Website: macys
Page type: cart
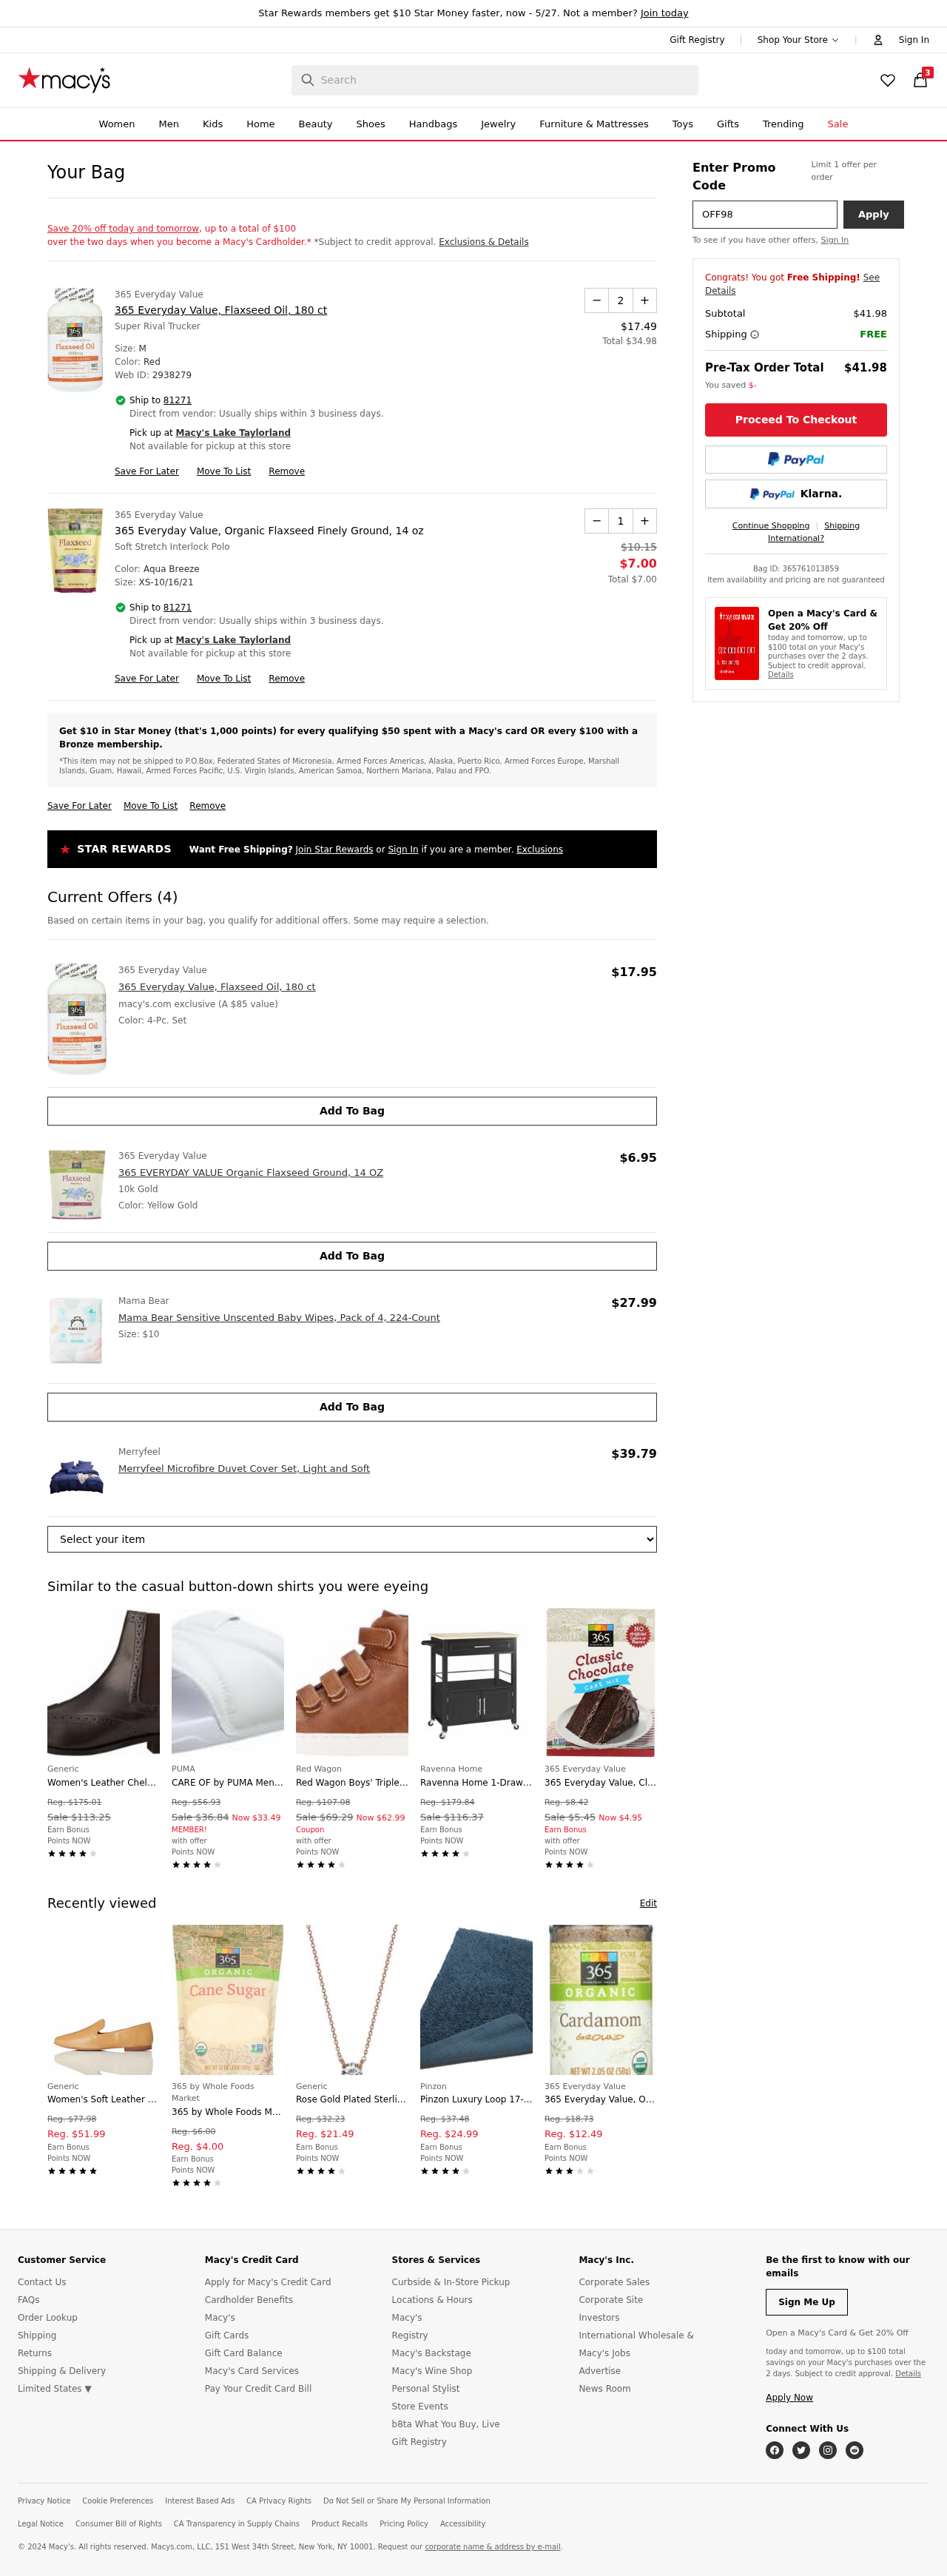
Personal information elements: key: PII_CITY
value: Lake Taylorland
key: PII_POSTCODE
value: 81271
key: PII_PROMO_CODE
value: OFF98
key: PII_POSTCODE_FULL
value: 81271
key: PII_POSTCODE_NUMERIC
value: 81271
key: PII_CITY2
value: Lake Taylorland
Product elements: key: PRODUCT1_BRAND
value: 365 Everyday Value
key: PRODUCT1_NAME
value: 365 Everyday Value, Flaxseed Oil, 180 ct
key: PRODUCT1_PRICE
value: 17.49
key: PRODUCT1_QUANTITY
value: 2
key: PRODUCT2_BRAND
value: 365 Everyday Value
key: PRODUCT2_NAME
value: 365 Everyday Value, Organic Flaxseed Finely Ground, 14 oz
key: PRODUCT2_PRICE
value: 7
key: PRODUCT2_QUANTITY
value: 1
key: PRODUCT3_BRAND
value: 365 Everyday Value
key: PRODUCT3_NAME
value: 365 Everyday Value, Flaxseed Oil, 180 ct
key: PRODUCT3_PRICE
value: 17.95
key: PRODUCT4_BRAND
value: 365 Everyday Value
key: PRODUCT4_NAME
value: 365 EVERYDAY VALUE Organic Flaxseed Ground, 14 OZ
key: PRODUCT4_PRICE
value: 6.95
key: PRODUCT5_BRAND
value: Mama Bear
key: PRODUCT5_NAME
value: Mama Bear Sensitive Unscented Baby Wipes, Pack of 4, 224-Count
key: PRODUCT5_PRICE
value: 27.99
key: PRODUCT6_BRAND
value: Merryfeel
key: PRODUCT6_NAME
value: Merryfeel Microfibre Duvet Cover Set, Light and Soft
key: PRODUCT6_PRICE
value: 39.79
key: PRODUCT1_TOTAL
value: Total $34.98
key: PRODUCT2_ORIGINAL_PRICE
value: $10.15
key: PRODUCT2_TOTAL
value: Total $7.00
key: PRODUCT7_BRAND
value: Generic
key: PRODUCT7_NAME
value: Women's Leather Chelsea Boots
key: PRODUCT7_ORIGINAL_PRICE
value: Reg. $175.01
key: PRODUCT7_SALE_PRICE
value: Sale $113.25
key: PRODUCT8_BRAND
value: PUMA
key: PRODUCT8_NAME
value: CARE OF by PUMA Men's Slide Sandal
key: PRODUCT8_ORIGINAL_PRICE
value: Reg. $56.93
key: PRODUCT8_SALE_PRICE
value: Sale $36.84
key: PRODUCT8_PRICE
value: Now $33.49
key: PRODUCT9_BRAND
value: Red Wagon
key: PRODUCT9_NAME
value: Red Wagon Boys' Triple Strap Chukka Hi-Top Trainers, Brown Tan, 1 us Little Kid
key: PRODUCT9_ORIGINAL_PRICE
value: Reg. $107.08
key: PRODUCT9_SALE_PRICE
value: Sale $69.29
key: PRODUCT9_PRICE
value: Now $62.99
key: PRODUCT10_BRAND
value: Ravenna Home
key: PRODUCT10_NAME
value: Ravenna Home 1-Drawer Kitchen Cart, 36.5"H, Black with Wood Top
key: PRODUCT10_ORIGINAL_PRICE
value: Reg. $179.84
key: PRODUCT10_SALE_PRICE
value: Sale $116.37
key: PRODUCT11_BRAND
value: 365 Everyday Value
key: PRODUCT11_NAME
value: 365 Everyday Value, Classic Chocolate Cake Mix, 15 oz
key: PRODUCT11_ORIGINAL_PRICE
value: Reg. $8.42
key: PRODUCT11_SALE_PRICE
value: Sale $5.45
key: PRODUCT11_PRICE
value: Now $4.95
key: PRODUCT12_BRAND
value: Generic
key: PRODUCT12_NAME
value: Women's Soft Leather Slipper Loafer, Braun (Pale Tan), US 5.5
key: PRODUCT12_ORIGINAL_PRICE
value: Reg. $77.98
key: PRODUCT12_PRICE
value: Reg. $51.99
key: PRODUCT13_BRAND
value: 365 by Whole Foods Market
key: PRODUCT13_NAME
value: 365 by Whole Foods Market, Organic Cane Sugar, 32 Ounce
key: PRODUCT13_ORIGINAL_PRICE
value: Reg. $6.00
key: PRODUCT13_PRICE
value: Reg. $4.00
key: PRODUCT14_BRAND
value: Generic
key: PRODUCT14_NAME
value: Rose Gold Plated Sterling Silver Solitaire Pendant Necklace set with Round Cut Swarovski Zirconia (1
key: PRODUCT14_ORIGINAL_PRICE
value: Reg. $32.23
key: PRODUCT14_PRICE
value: Reg. $21.49
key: PRODUCT15_BRAND
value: Pinzon
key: PRODUCT15_NAME
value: Pinzon Luxury Loop 17-By-24-Inch Bath Rug, Marine
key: PRODUCT15_ORIGINAL_PRICE
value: Reg. $37.48
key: PRODUCT15_PRICE
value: Reg. $24.99
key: PRODUCT16_BRAND
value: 365 Everyday Value
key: PRODUCT16_NAME
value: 365 Everyday Value, Organic Ground Cardamom, 2.05 oz
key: PRODUCT16_ORIGINAL_PRICE
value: Reg. $18.73
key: PRODUCT16_PRICE
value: Reg. $12.49
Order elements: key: ORDER_NUM_ITEMS
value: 3
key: ORDER_SUBTOTAL
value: $41.98
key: ORDER_SUBTOTAL2
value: $41.98
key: ORDER_ID
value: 365761013859
Search elements: key: HEADER_SEARCH
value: Search